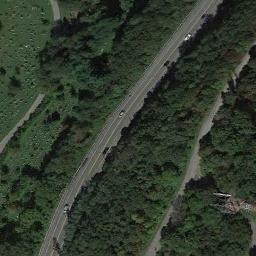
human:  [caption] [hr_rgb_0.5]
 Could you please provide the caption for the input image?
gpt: The freeway goes through the forest and grass .

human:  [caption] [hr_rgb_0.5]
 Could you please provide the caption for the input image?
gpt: A straight freeway and some small roads goes through the forest with many dark green trees .

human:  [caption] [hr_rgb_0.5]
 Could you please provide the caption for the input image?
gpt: On the left of the highway is green land .

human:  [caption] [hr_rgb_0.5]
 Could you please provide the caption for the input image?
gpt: There are large green forests around the freeway and there are many cars on the freeway .

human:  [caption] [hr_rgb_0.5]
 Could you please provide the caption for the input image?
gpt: There are many green trees beside the freeway .